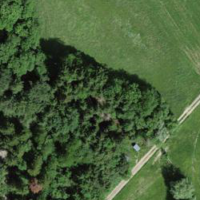
EUNIS habitat code: 44
Species observed at this site:
Corylus avellana